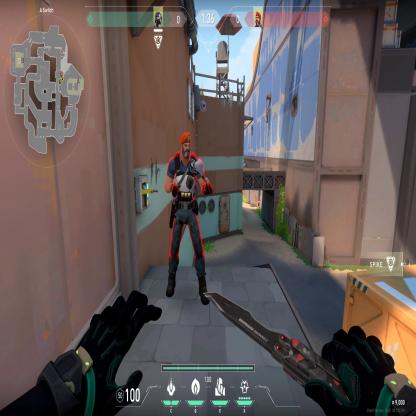
Label: enemy